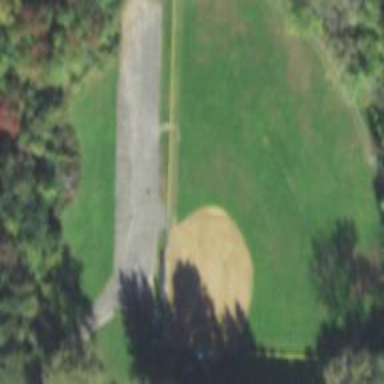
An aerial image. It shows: Baseball pitch for leisure land activities.